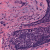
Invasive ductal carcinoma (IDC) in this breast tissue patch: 1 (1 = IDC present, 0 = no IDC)